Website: bh-photo
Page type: customer-info-address
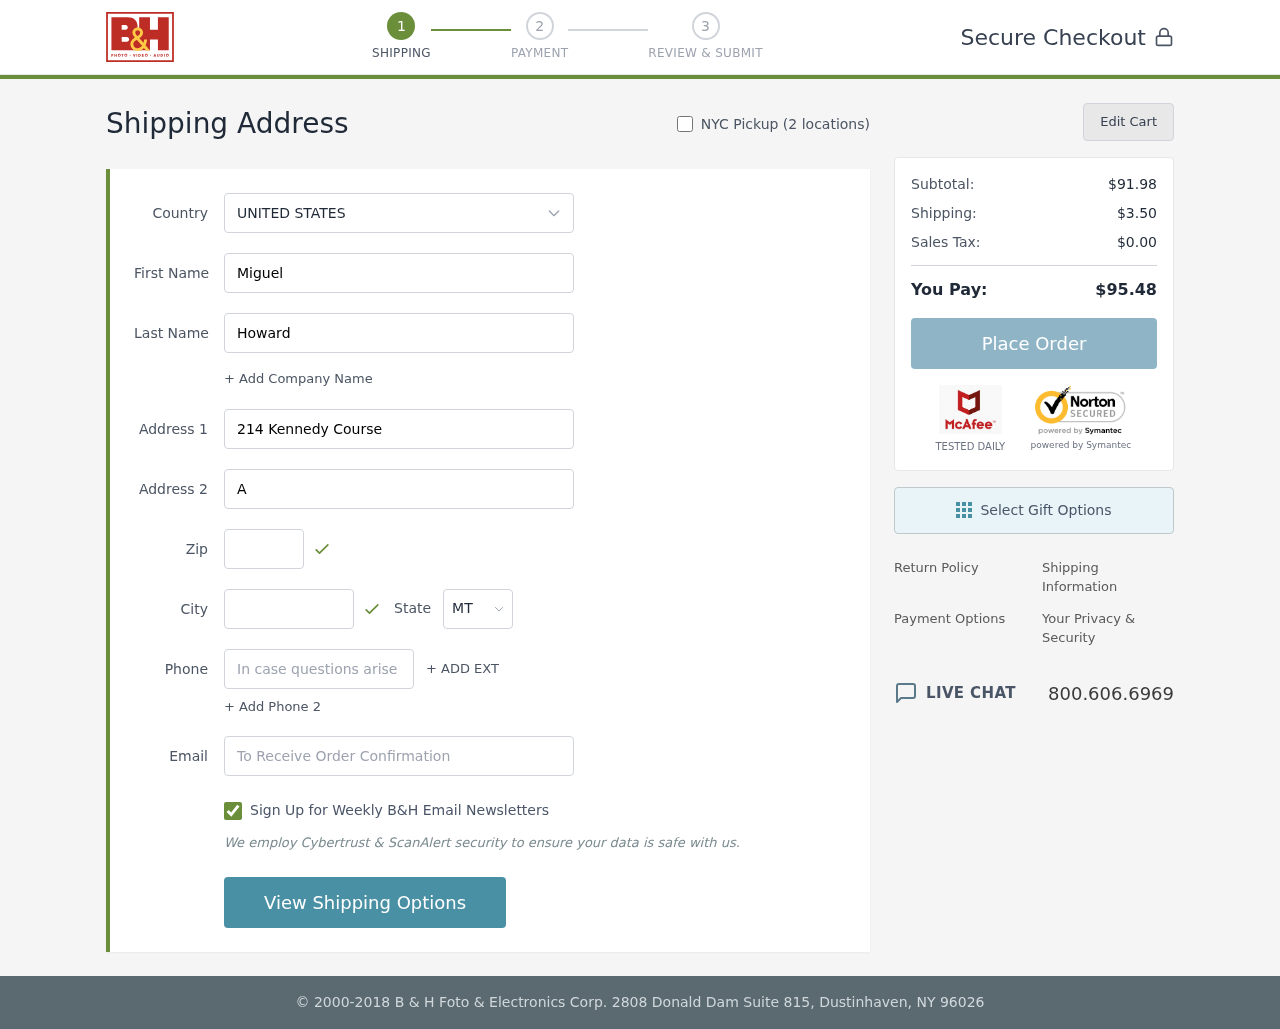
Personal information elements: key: PII_CITY
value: Patrickhaven
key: PII_COUNTRY
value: United States
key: PII_EMAIL
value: miguelhoward@hotmail.com
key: PII_FIRSTNAME
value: Miguel
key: PII_LASTNAME
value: Howard
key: PII_PHONE
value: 9377461215
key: PII_POSTCODE
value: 83544
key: PII_STATE_ABBR
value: MT
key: PII_STREET
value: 214 Kennedy Course
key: PII_STREET2
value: Apt. 816
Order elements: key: ORDER_SUBTOTAL
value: $91.98
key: ORDER_SHIPPING_COST
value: $3.50
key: ORDER_TAX
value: $0.00
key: ORDER_TOTAL
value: $95.48